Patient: sex F, age 65
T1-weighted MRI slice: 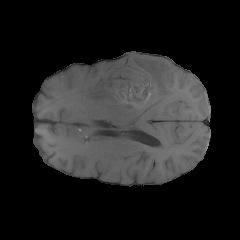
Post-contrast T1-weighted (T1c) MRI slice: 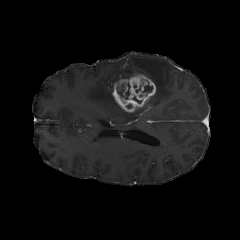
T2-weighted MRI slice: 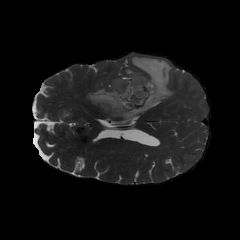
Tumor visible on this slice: yes
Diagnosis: Glioblastoma, IDH-wildtype
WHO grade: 4